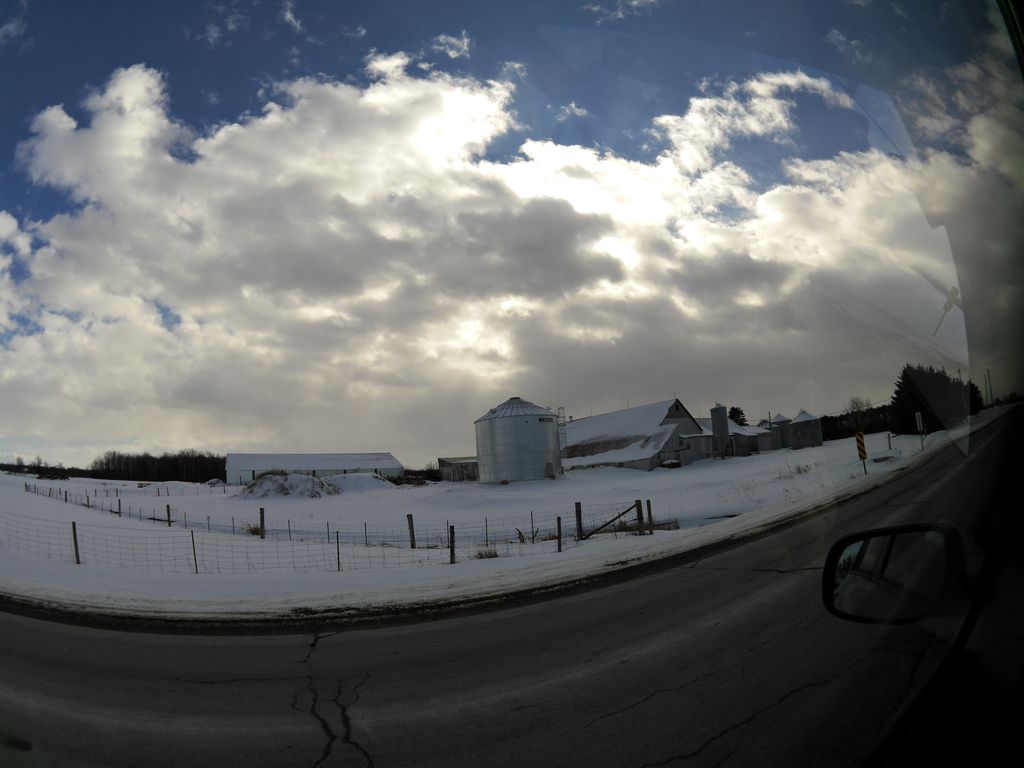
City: ottawa-gatineau